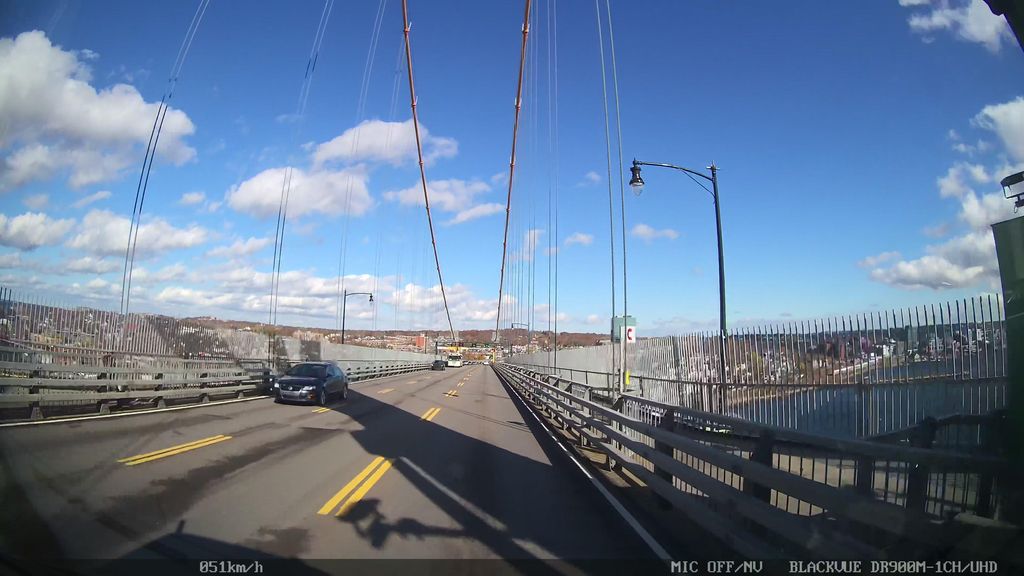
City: halifax